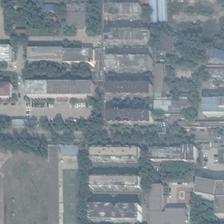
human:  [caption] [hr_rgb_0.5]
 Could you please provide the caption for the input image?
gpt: many buildings and trees are semisurrounded a bare playground .

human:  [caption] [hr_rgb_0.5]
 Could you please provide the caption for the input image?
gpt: many buildings and green trees are around a playground .

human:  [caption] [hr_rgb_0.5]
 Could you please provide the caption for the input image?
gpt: a grey court and nearby many houses with white paint .

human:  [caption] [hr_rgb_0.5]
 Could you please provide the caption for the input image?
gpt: a community is surrounded by lush plants while a shabby playground beside .

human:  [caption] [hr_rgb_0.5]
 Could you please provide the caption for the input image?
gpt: there are many buildings with many trees and a playground with two basketball fields .